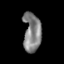
Tissue: skin
Cell type: Epithelial cells
Senescence score: 0.231
Nuclear area (px): 675
Mean DAPI intensity: 130.864